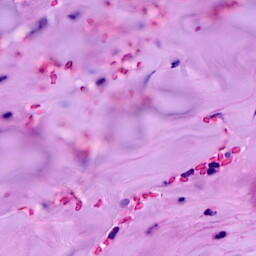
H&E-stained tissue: Breast